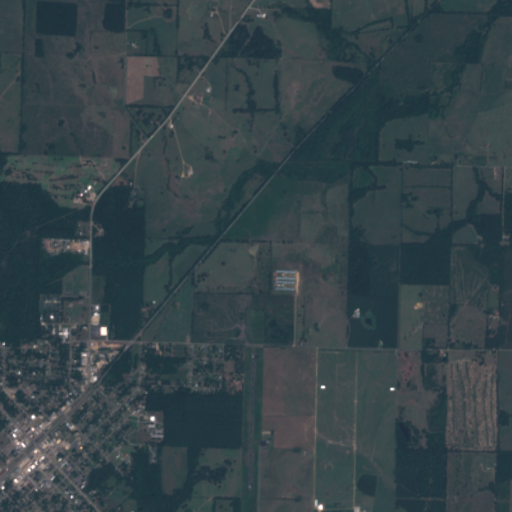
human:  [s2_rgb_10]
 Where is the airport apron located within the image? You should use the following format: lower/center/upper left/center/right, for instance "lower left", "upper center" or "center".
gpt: The airport apron is located in the lower center of the image.
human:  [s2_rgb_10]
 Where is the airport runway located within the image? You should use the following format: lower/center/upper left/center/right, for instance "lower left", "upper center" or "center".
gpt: The airport runway is located in the lower center of the image.
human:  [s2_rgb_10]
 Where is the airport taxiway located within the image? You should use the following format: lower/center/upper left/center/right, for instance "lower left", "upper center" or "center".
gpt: The airport taxiway is located in the lower center of the image.
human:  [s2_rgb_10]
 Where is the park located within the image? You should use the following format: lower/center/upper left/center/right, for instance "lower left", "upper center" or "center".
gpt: The park is located in the left of the image.
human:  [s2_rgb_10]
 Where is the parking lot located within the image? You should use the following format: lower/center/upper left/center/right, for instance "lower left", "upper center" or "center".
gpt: The parking lot is located in the lower left of the image.
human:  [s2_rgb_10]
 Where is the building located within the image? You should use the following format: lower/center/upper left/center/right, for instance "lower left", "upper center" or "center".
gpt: The building is located in the lower left of the image.
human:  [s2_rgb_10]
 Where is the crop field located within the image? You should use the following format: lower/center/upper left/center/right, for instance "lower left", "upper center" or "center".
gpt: There is no crop field in the image.